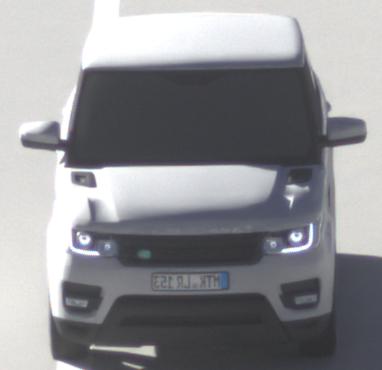
Make: Land Rover
Model: Range Rover Sport 5.0 V8 SC
Detailed model: Range Rover Sport (II)
Model produced from: 2013/09
Model produced until: 2015/07
Doors: 5
Color: white
Road condition: dry road
Daytime: morning or afternoon
Contrast: high contrast